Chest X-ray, AP view. Patient: 39 years old, sex M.
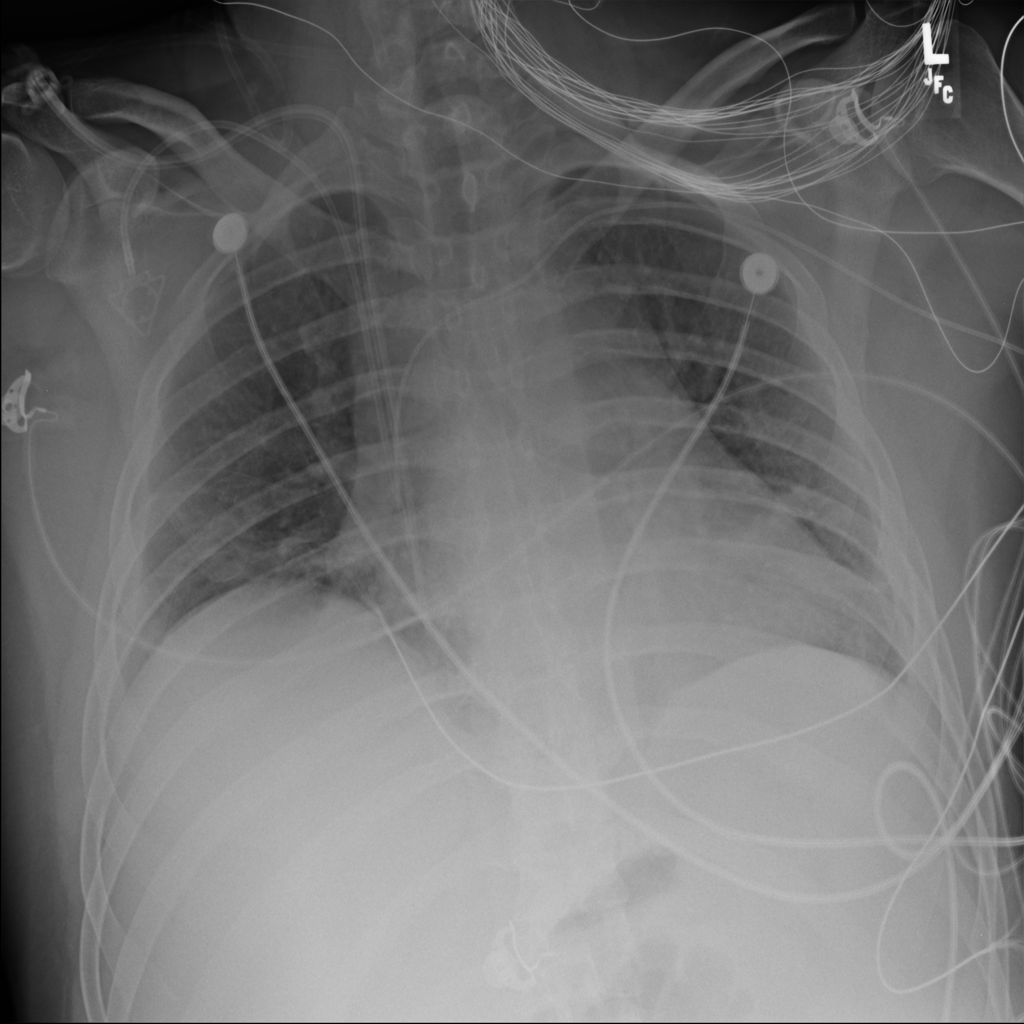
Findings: No Finding